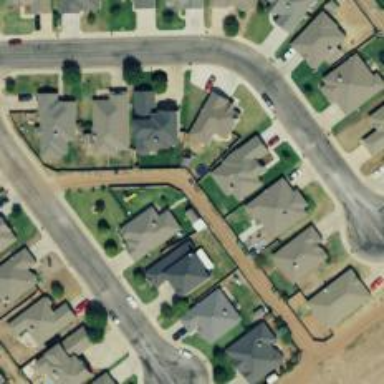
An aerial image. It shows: Alley classified as service road.